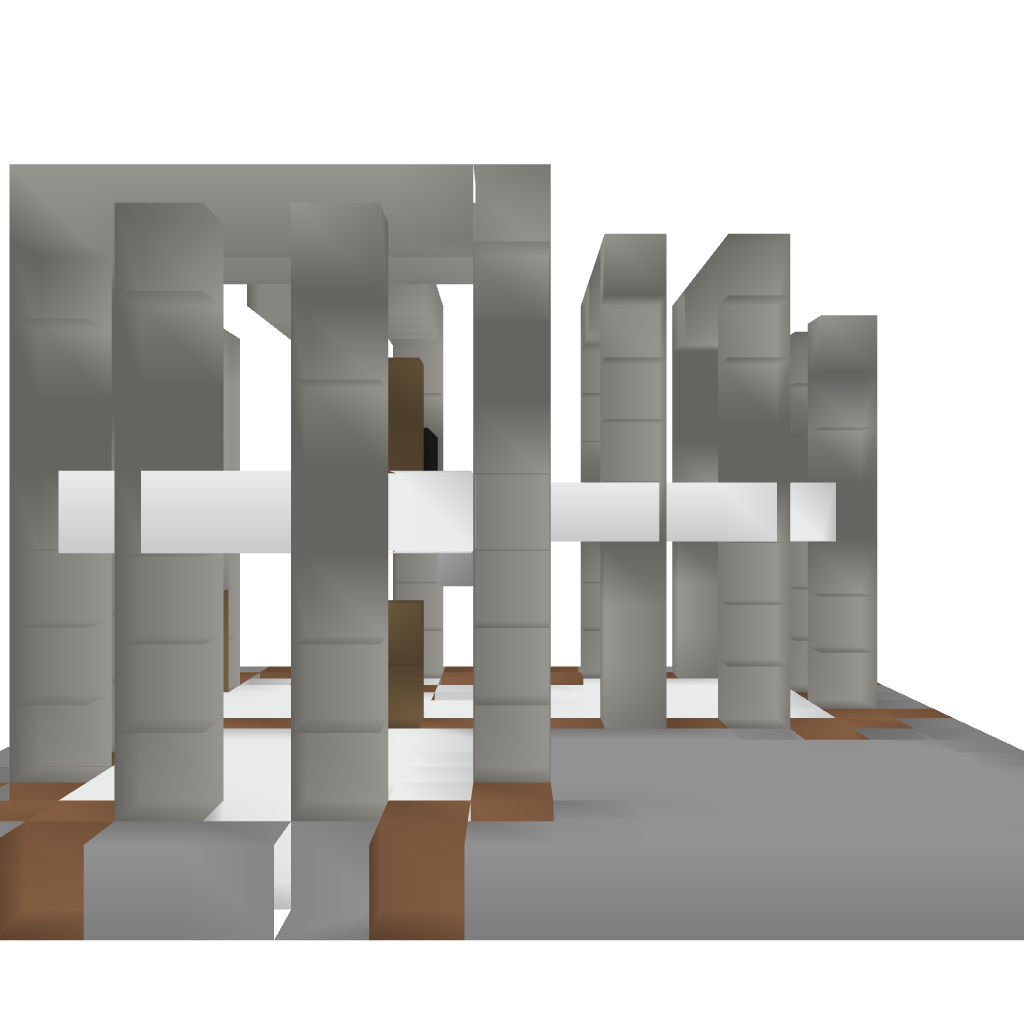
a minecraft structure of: Modern House #7